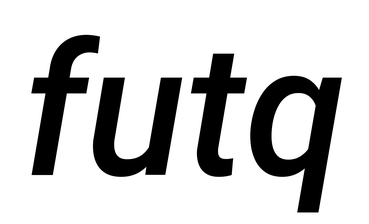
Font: Roboto-Italic_Medium_Italic